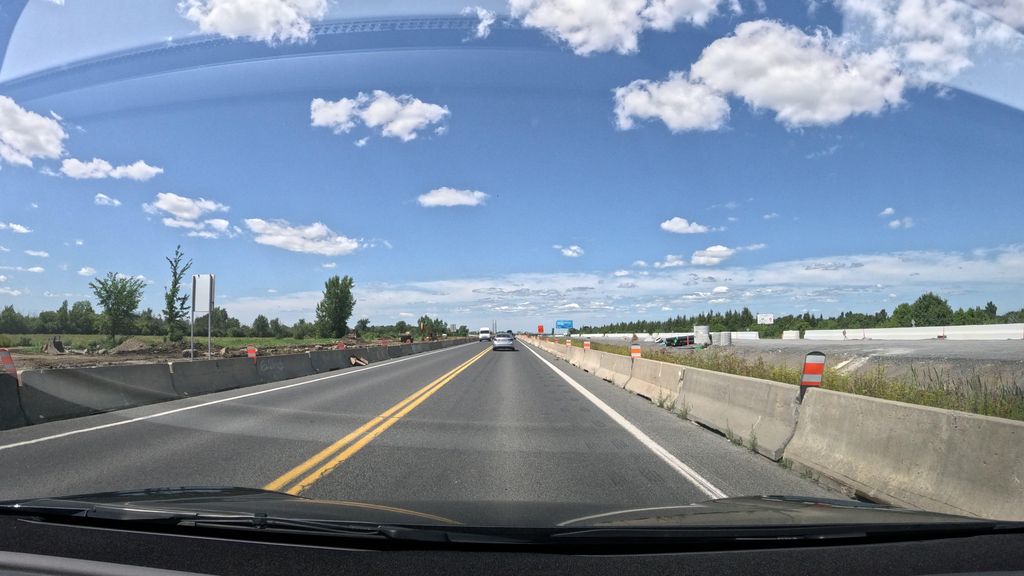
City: montreal